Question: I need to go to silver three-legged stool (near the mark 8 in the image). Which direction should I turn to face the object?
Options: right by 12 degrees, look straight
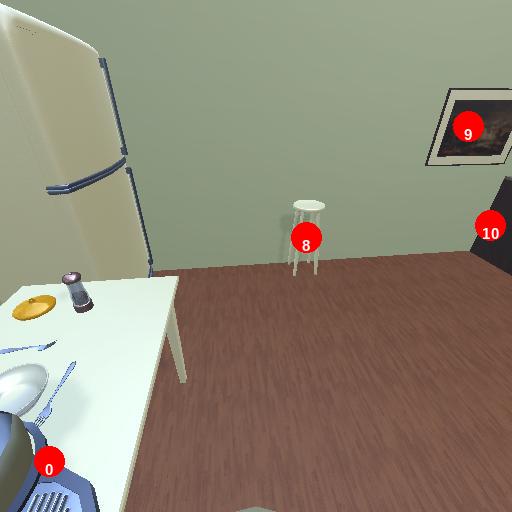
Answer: right by 12 degrees